Interaction volume radius: 10 \u00c5
Interaction volume height: 25 \u00c5
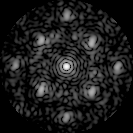
Disorder parameter: 0.4381